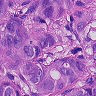
Metastatic tissue present: yes